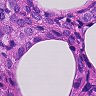
Metastatic tissue present: yes